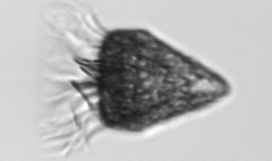
Label: Strombidium_morphotype2